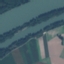
Label: River